Field crop: tomato
Growth stage: 1
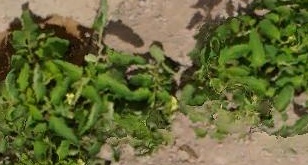
Species: tomato